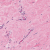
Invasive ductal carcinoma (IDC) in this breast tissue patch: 0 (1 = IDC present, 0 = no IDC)